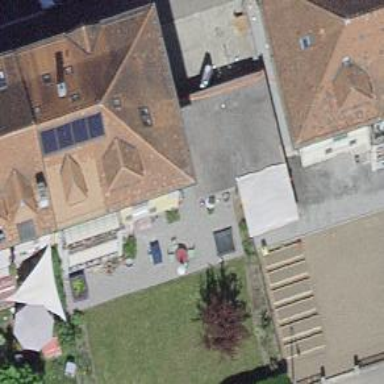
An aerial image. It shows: Building with hipped roof shape.